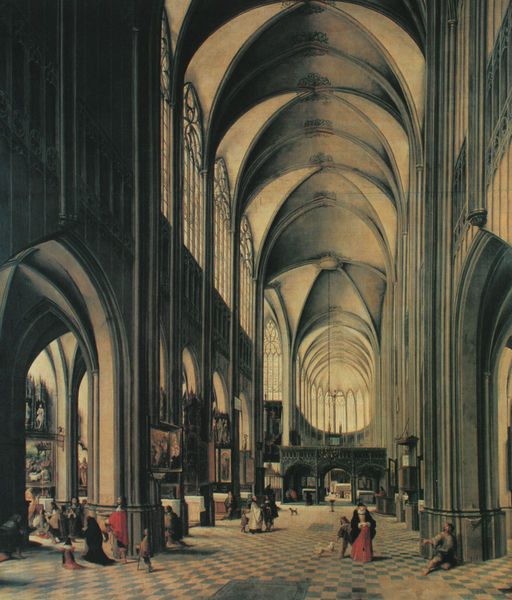
Titel: Innenraum einer Kirche
Künstler: Hendrick van d.J. Steenwijck
Standort: Brüssel
Institution: Musées Royaux des Beaux-Arts de Belgique
Schlagwörter: architecture, ancient, dome, place, visit